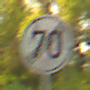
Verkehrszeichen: EndeGeschwindigkeit70
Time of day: SunriseSunset
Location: Outdoor (RoadRail)
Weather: Clear
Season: NotSpecified
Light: Natural